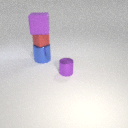
large blue metal cylinder behind small purple metal cylinder